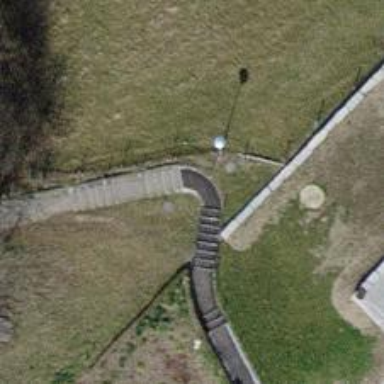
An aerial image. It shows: Steps with asphalt surface.